Question: I'm using the full , but a bit of a newcomer. Once I get the response back, I get the raw contents of the HTML.

:
- - -
'NSURL *url = [NSURL URLWithString:[NSString stringWithFormat:@"https://www.readability.com/api/content/v1/parser?url=%@/&token=xxxx", stringWeb]];'
Thanks for the help, I can post any code necessary thats needed!
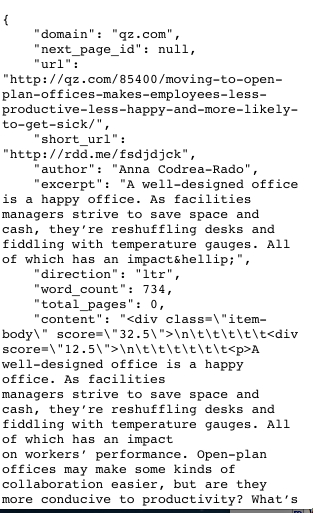
Answer: Well, if you are going to reuse the styling in other places in your project, it would be great to create a separate class so that you can avoid duplication of code for the same style. Otherwise you can just use style it in the same viewDidLoad, provided you have got the content from the Readability API.
You can certainly use UIWebView to display the data because it contains HTML. If you want to make it does not look like a web view, you can tweak it to remove the shadows on the top and the bottom of the web view when the web view bounces.
Or you can try to use something like DTCoreText: <URL>